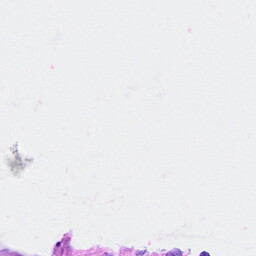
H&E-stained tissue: Breast